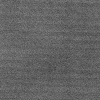
Atmospheric dust classification: dusty